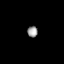
Tissue: prostate
Cell type: T cells
Senescence score: 0.6971
Nuclear area (px): 111
Mean DAPI intensity: 154.739